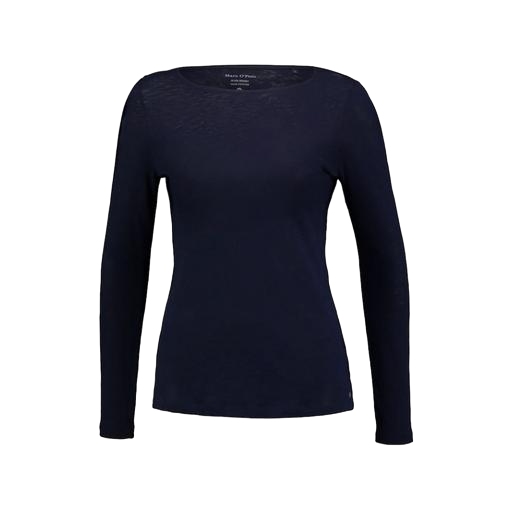
blue still long-sleeved top, long-sleeve t-shirt only macy, blue petite boat-neck t-shirt only macy, white background